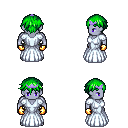
a pixel art fantasy rpg character, male body template, dark elf, purple skin, underdress, teal pants, green short bangs hairstyle, purple tiara, gold gloves, ghillies, four views (front, back, left, right), 2x2 character sprite sheet, small pixel art, hard edges, no anti-aliasing